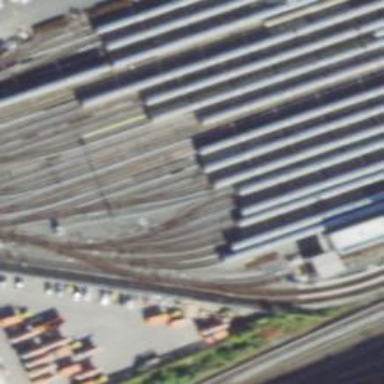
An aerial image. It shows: Electrified rail passing through service yard.